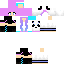
A female human skin with pale skin, wearing blonde long hair dressed in a blue tshirt and black pants, featuring a closed mouth.